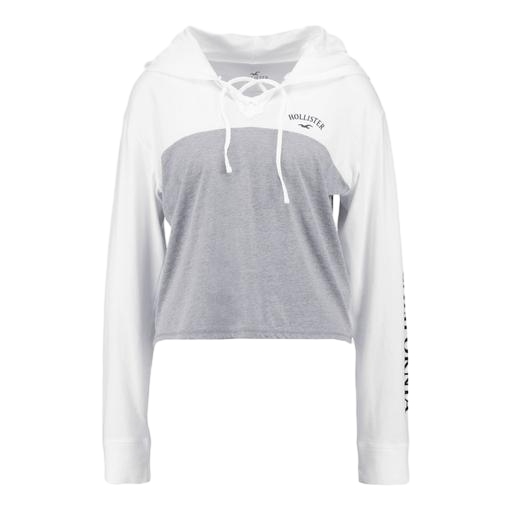
white hooded mesh pullover, long sleeved hoodie, gray jersey top lacing, white background